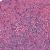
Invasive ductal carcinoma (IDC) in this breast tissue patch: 1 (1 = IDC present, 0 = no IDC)